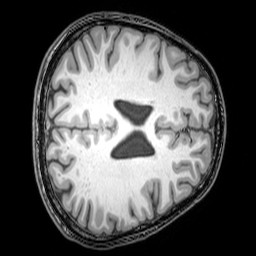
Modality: T1w
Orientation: axial
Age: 24
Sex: male
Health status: healthy
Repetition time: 0.081 s
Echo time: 0.037 s